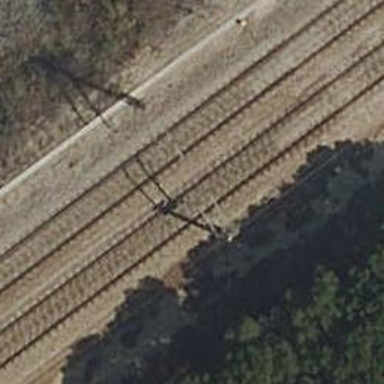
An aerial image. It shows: Railway bridge with electrified contact lines.